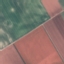
Land use / land cover class: AnnualCrop